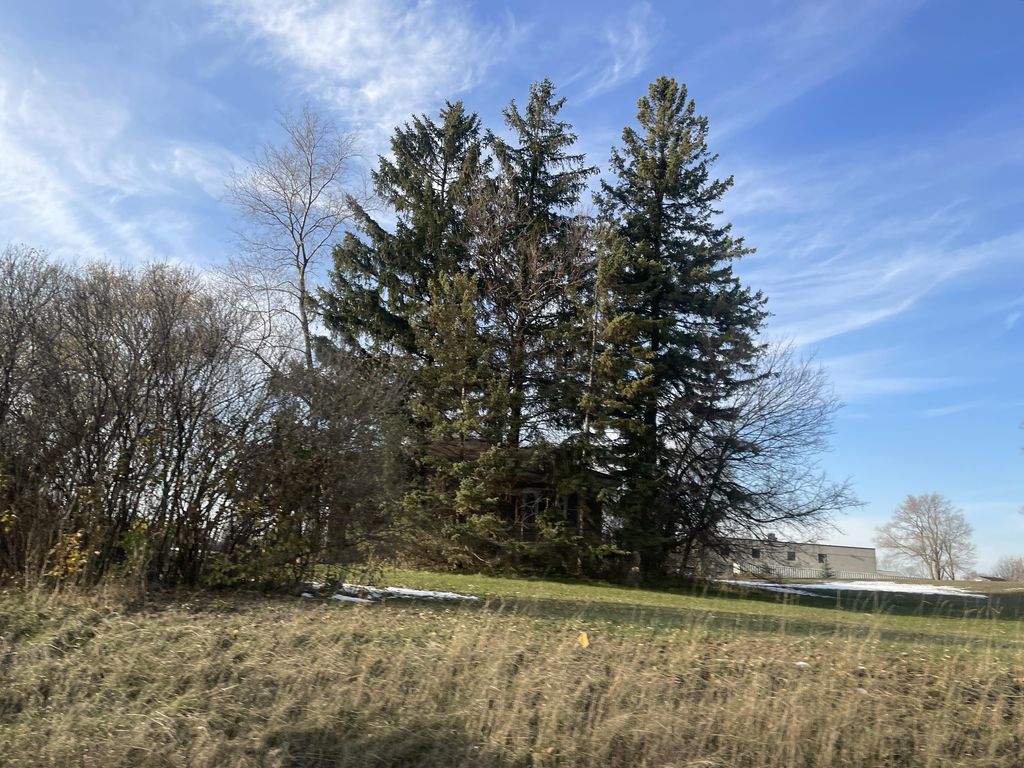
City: kitchener-waterloo